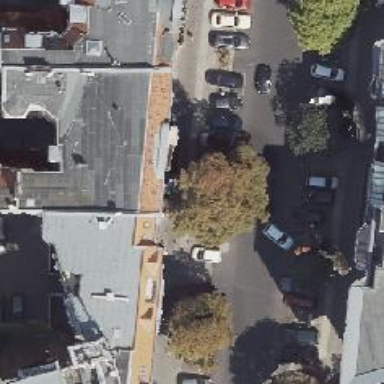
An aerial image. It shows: Café.